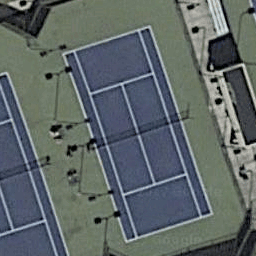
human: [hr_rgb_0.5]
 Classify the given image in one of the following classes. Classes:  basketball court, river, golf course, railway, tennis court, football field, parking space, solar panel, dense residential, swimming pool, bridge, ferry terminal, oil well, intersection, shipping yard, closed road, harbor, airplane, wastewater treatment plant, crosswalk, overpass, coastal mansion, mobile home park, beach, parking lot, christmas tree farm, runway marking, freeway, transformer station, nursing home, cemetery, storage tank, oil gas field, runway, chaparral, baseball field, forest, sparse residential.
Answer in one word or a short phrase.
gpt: tennis court